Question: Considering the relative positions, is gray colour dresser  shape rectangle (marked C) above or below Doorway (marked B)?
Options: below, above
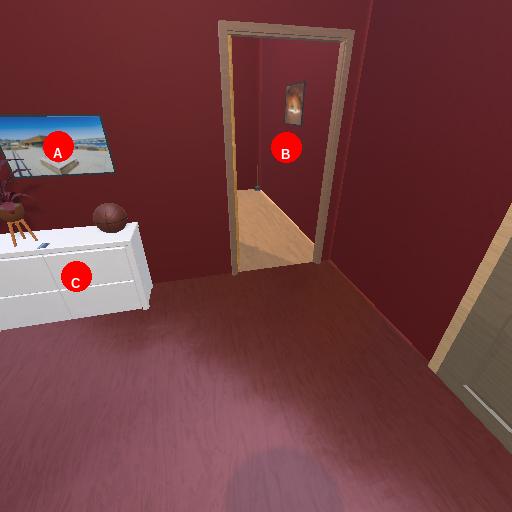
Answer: below